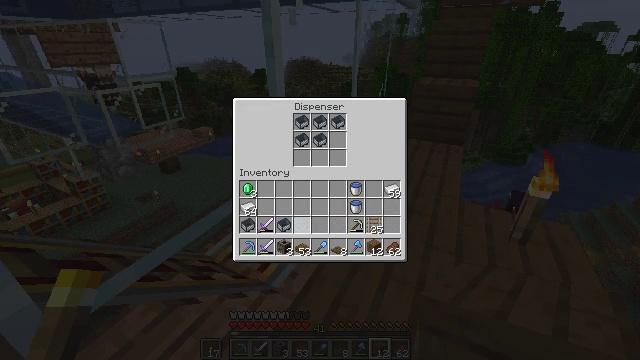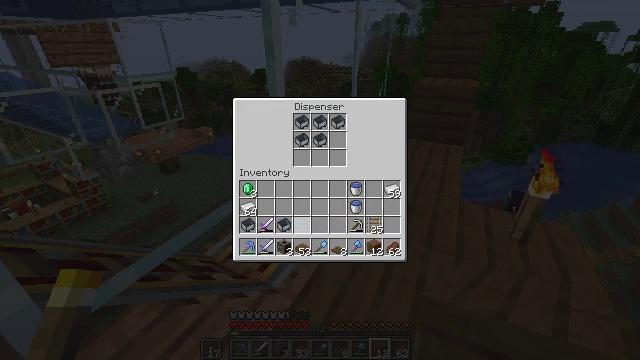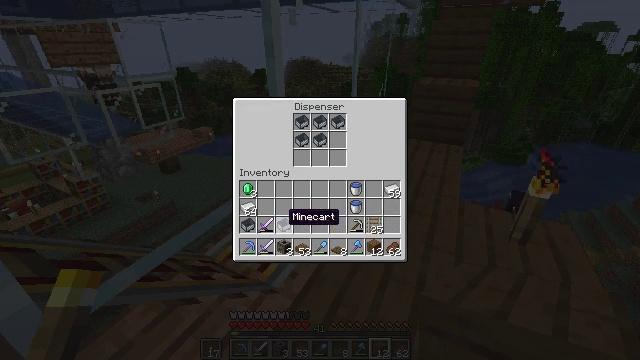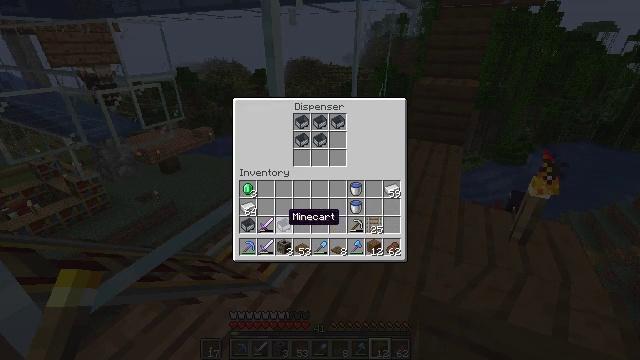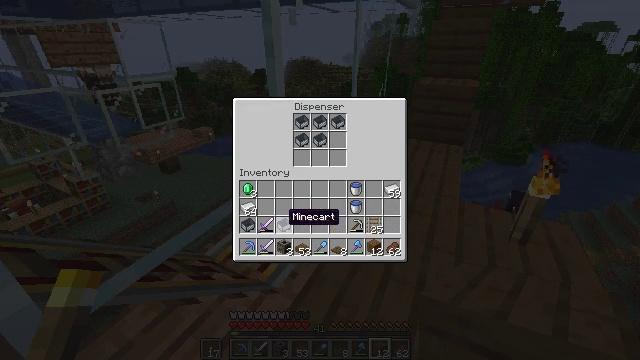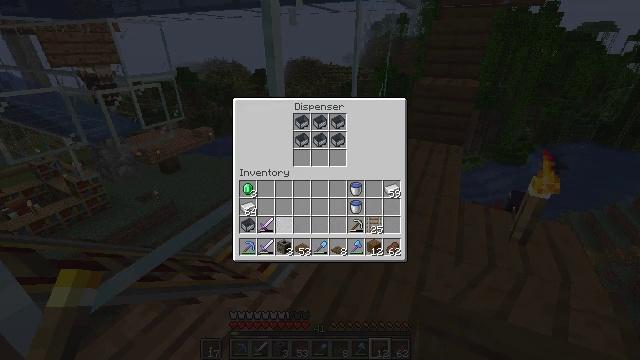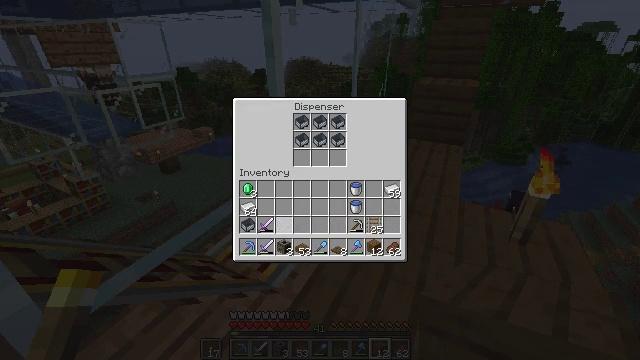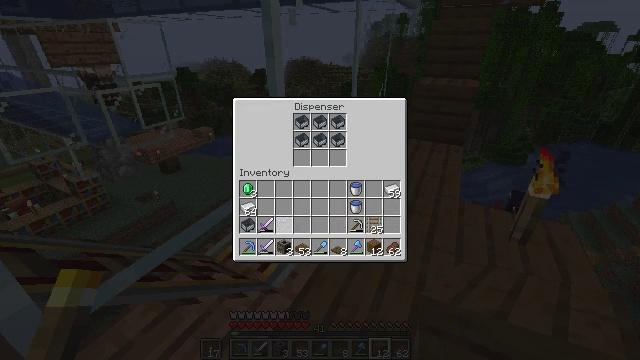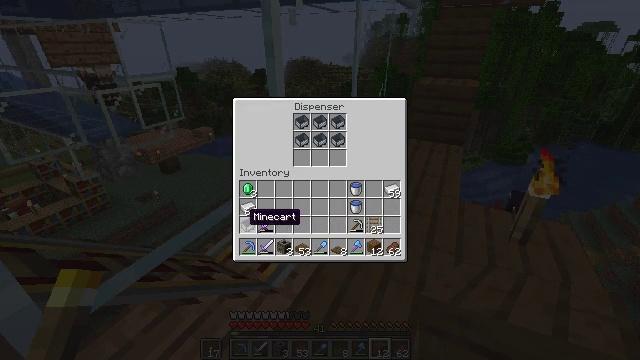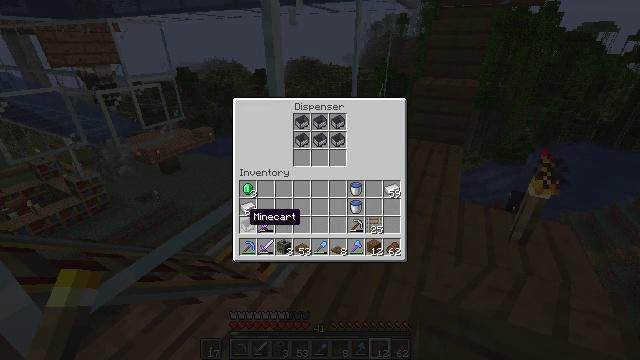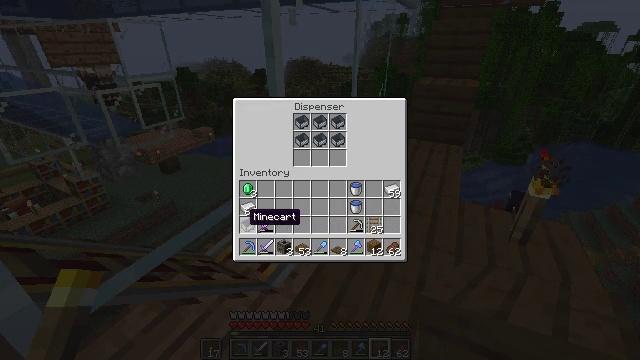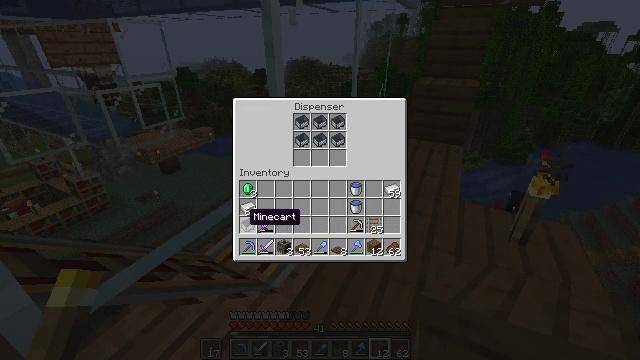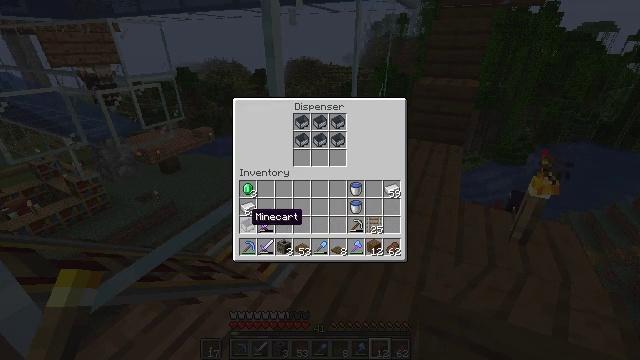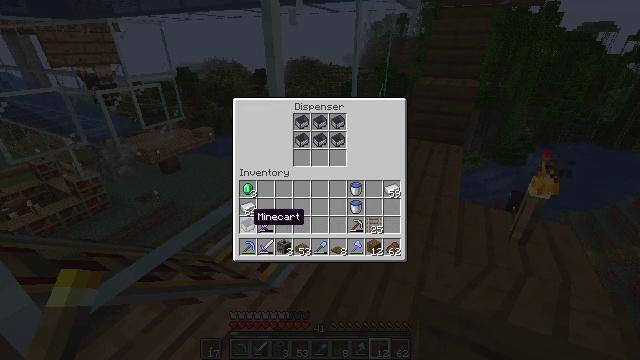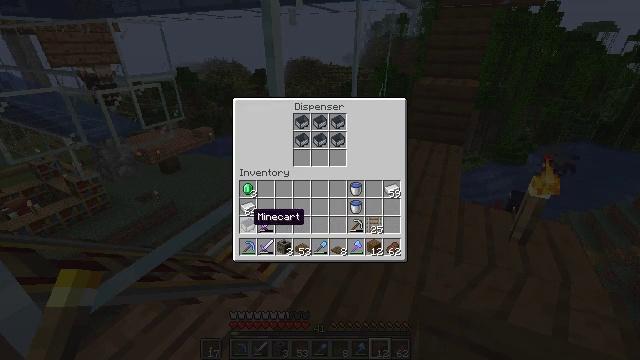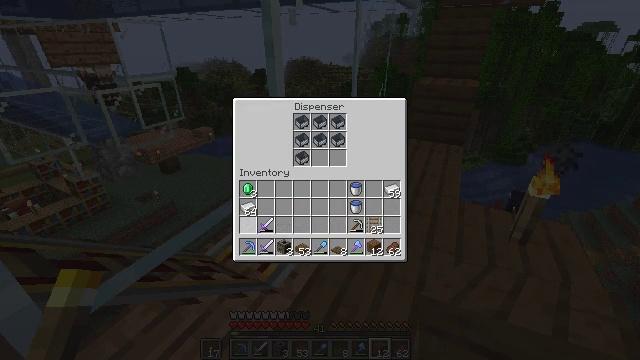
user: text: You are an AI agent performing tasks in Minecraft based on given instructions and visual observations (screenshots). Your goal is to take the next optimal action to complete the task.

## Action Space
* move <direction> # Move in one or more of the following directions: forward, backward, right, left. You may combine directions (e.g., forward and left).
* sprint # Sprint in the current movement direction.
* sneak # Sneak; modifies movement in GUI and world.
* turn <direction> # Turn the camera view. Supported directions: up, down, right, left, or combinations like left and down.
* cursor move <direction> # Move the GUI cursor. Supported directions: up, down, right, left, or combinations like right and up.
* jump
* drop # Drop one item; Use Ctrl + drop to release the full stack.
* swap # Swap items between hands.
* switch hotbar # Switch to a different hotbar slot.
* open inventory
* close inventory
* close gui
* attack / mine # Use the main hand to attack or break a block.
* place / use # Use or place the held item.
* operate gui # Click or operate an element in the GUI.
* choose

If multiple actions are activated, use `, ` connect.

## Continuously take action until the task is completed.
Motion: motion action
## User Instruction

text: Make some delicious rabbit stew.
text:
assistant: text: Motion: sneak, cursor move left, operate gui
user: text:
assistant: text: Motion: sneak, cursor move left
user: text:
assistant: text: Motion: sneak
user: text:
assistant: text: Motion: sneak
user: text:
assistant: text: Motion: sneak, operate gui
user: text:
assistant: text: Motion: sneak, operate gui
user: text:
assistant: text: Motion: sneak, operate gui
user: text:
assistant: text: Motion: sneak, cursor move left
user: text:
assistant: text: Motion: sneak
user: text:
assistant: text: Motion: sneak
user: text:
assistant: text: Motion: sneak
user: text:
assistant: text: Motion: sneak
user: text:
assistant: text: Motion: sneak
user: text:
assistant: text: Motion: sneak
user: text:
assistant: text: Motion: sneak, operate gui
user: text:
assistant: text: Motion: sneak, operate gui
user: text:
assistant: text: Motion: sneak, operate gui
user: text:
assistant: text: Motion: sneak
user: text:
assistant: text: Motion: sneak
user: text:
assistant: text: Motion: sneak
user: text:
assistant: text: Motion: sneak
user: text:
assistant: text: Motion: no_op
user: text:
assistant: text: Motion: no_op
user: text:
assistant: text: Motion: no_op
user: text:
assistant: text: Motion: no_op
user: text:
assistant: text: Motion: no_op
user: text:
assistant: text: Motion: no_op
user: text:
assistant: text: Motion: no_op
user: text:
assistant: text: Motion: close gui
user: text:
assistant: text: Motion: turn right